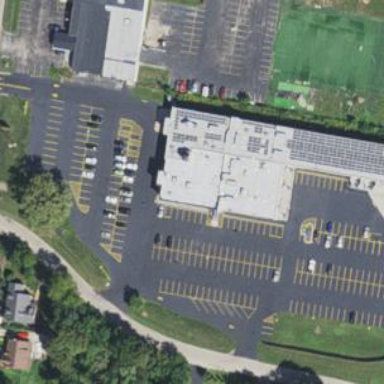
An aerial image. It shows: Retail building.